Question: How to specify the icons in manifest.json? It seems like some use an array and some use a dictionary. For example:
> <URL>'''
"icons": {
"128": "icon_128.png"
},
'''
But in this source, they use it like this:
> <URL>
'''
"icons": [
{
"src": "launcher-icon-2x.png",
"sizes": "96x96",
"type": "image/png"
},
{
"src": "launcher-icon-3x.png",
"sizes": "144x144",
"type": "image/png"
},
{
"src": "launcher-icon-4x.png",
"sizes": "192x192",
"type": "image/png"
}
],
'''
If I try to install my web app as a chrome extension, and I use the latter format, I get this error:

So I guess I need to use the first format, for that. However, if I try to install my app as a progressive web app in android, the later format seems required ...
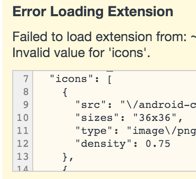
Answer: The short answer is you need both. They are two different manifest files that are used for different purposes and live in different places.
For the Chrome Web Store you will create a manifest locally on your computer following the <URL>. That manifest and the icon image will get added to a zip file and uploaded to the store.
'''
"icons": {
"128": "icon_128.png"
}
'''
For <URL> you have to create a manifest file, uploaded it to your website along with the images, and then update your HTML pages to link to the manifest on your website.
'''
"icons": [
{
"src": "launcher-icon-2x.png",
"sizes": "96x96",
"type": "image/png"
},
{
"src": "launcher-icon-3x.png",
"sizes": "144x144",
"type": "image/png"
},
{
"src": "launcher-icon-4x.png",
"sizes": "192x192",
"type": "image/png"
}
]
'''